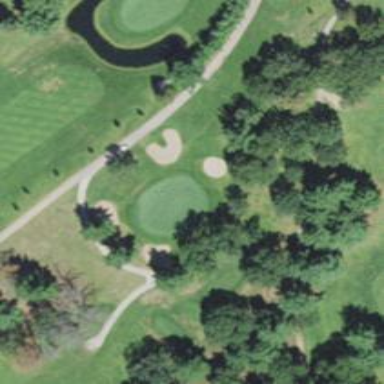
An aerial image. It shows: View of golf hole.